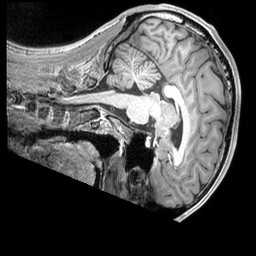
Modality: T1w
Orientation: sagittal
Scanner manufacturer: siemens
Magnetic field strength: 3 T
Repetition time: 2.53 s
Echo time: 0.00298 s